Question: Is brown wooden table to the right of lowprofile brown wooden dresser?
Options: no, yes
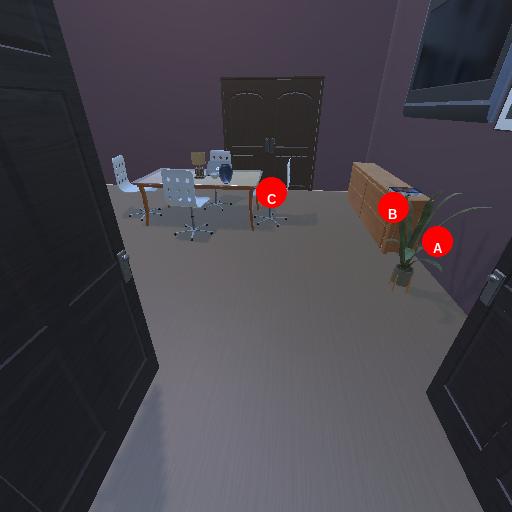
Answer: no